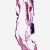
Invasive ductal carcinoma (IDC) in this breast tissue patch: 0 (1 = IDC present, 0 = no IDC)